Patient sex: M
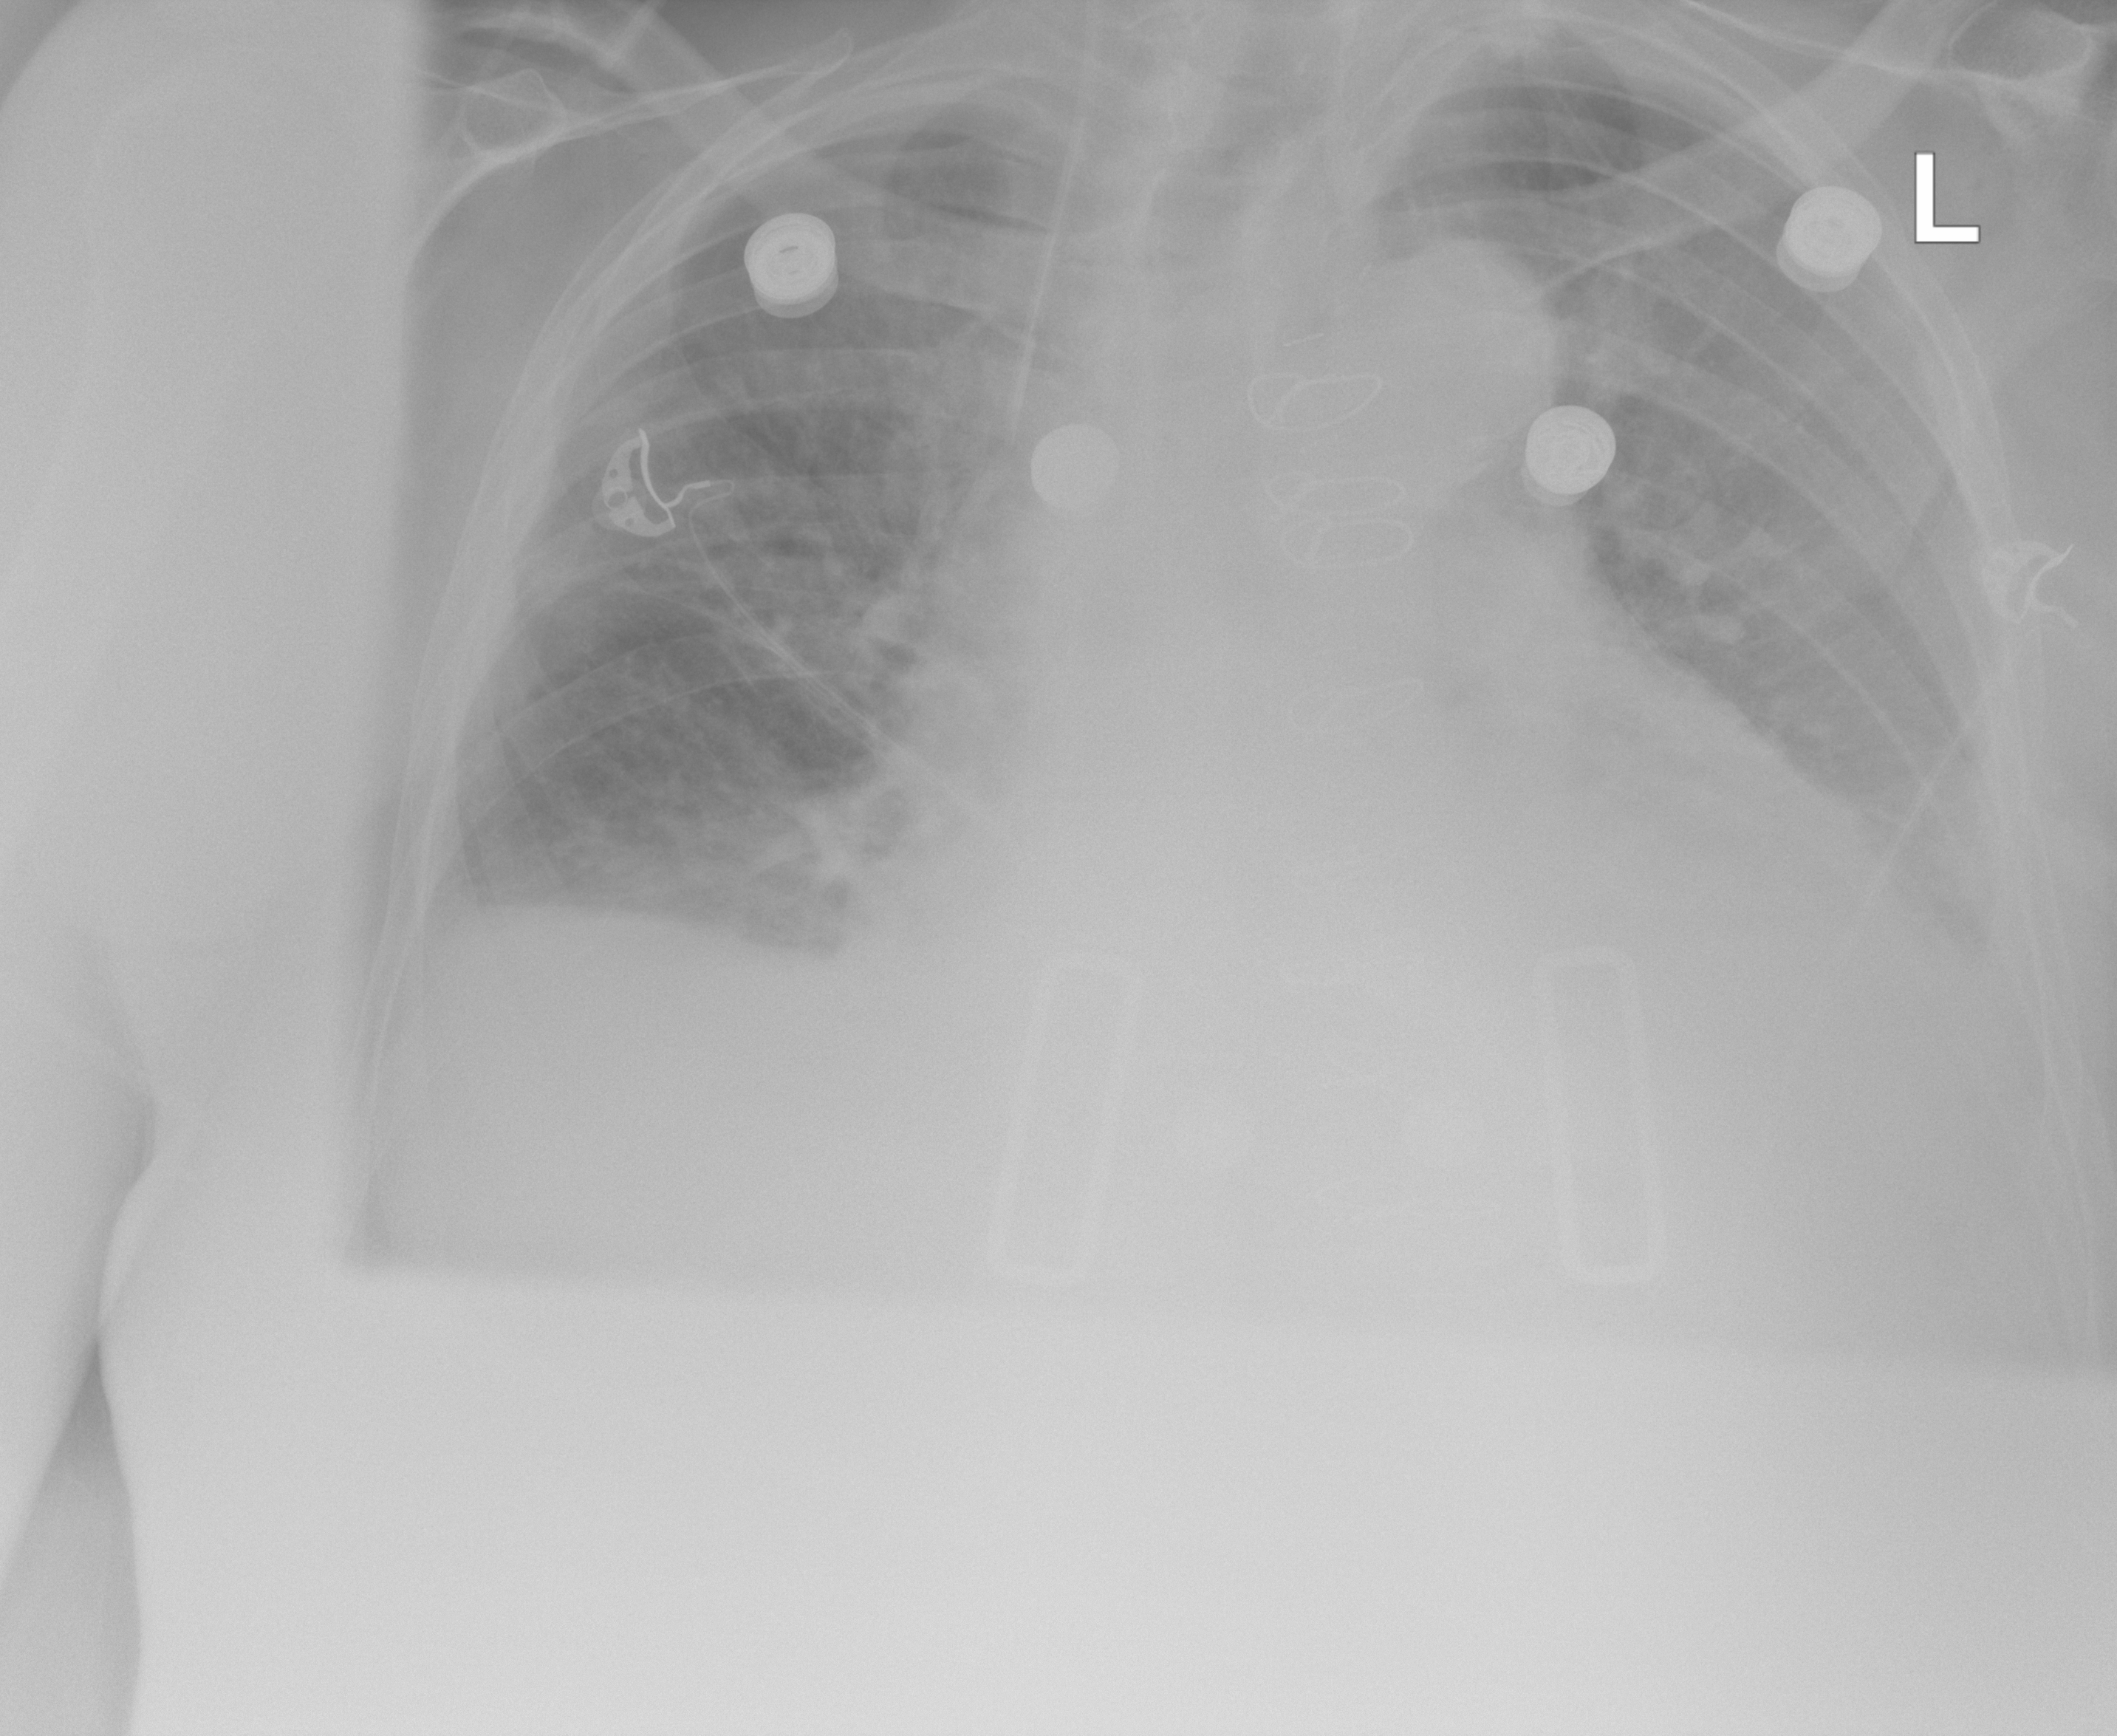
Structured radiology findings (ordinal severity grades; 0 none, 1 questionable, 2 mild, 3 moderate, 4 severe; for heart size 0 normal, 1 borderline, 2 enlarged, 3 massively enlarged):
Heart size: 3
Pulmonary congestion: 2
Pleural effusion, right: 1
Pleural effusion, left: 2
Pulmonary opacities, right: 2
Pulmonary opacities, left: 2
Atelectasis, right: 2
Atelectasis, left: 2